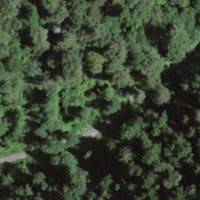
EUNIS habitat code: 44
Species observed at this site:
Caltha palustris